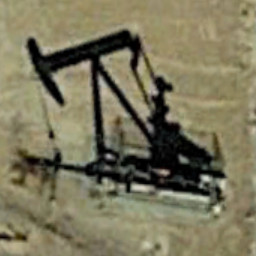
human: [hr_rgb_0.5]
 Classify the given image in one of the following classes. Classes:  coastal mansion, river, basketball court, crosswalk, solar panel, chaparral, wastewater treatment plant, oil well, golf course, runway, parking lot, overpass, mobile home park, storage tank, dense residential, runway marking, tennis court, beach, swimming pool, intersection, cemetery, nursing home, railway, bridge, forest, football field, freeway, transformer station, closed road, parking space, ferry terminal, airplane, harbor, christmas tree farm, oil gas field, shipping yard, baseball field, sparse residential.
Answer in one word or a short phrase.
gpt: oil well